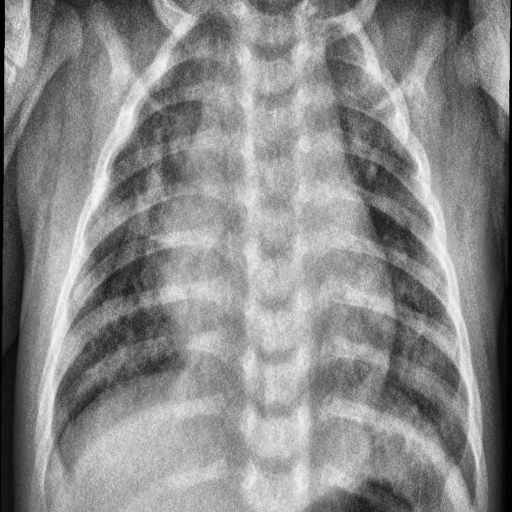
Finding: PNEUMONIA